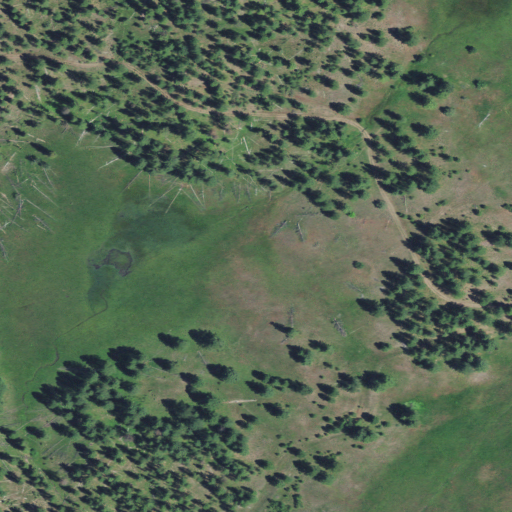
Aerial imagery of plain(s) in Oregon named Gibbs Meadow containing evergreen forest, shrub, herbaceous wetlands, and woody wetlands